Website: lowes
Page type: newsletter-management
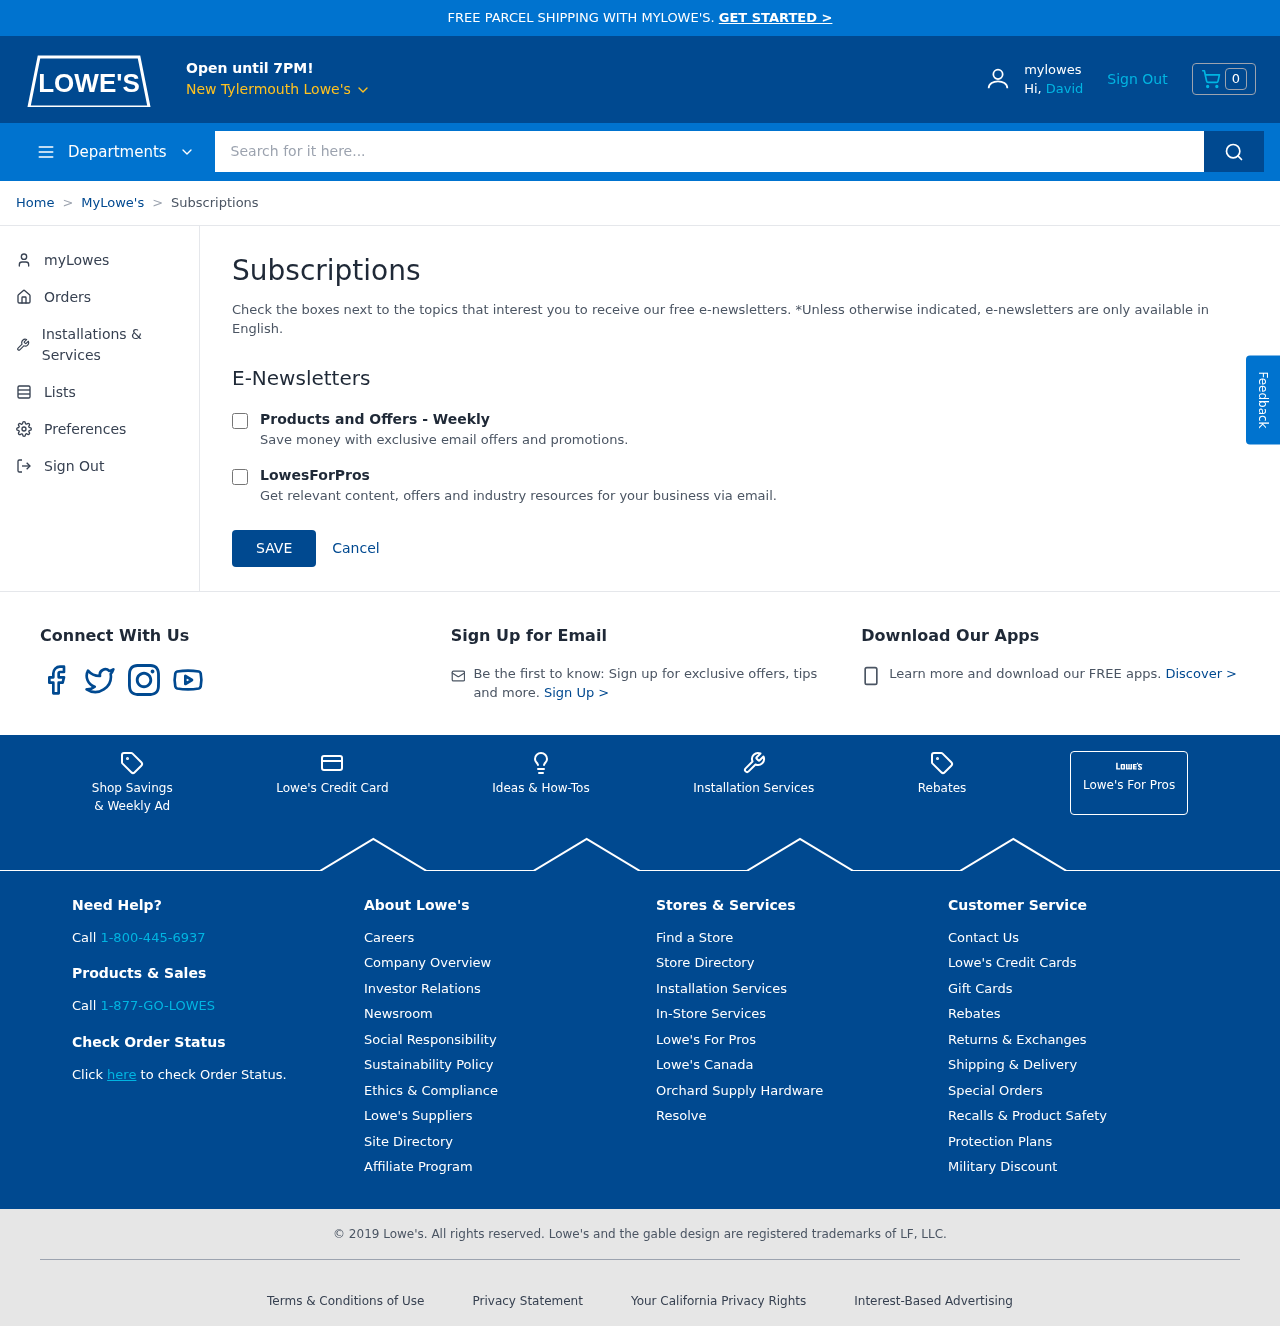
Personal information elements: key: PII_CITY
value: New Tylermouth Lowe's
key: PII_FIRSTNAME
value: David
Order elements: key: ORDER_NUM_ITEMS
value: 0
Search elements: key: HEADER_SEARCH
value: Search for it here...